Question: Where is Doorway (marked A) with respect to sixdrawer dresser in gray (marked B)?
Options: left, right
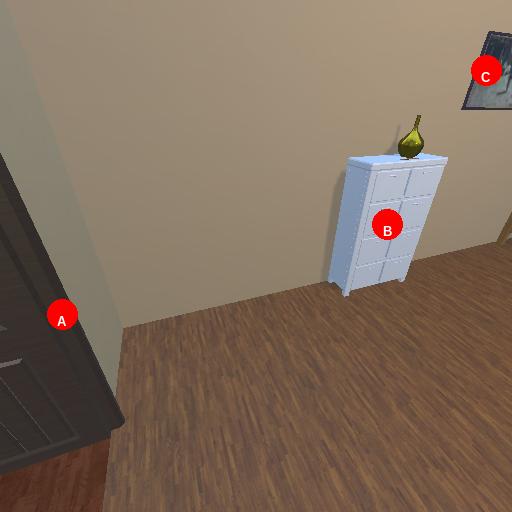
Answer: left